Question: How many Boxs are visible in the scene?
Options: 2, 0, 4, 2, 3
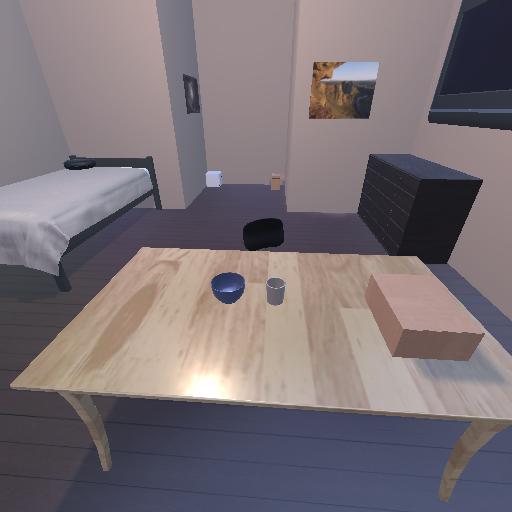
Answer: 2